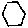
Label: hexagon